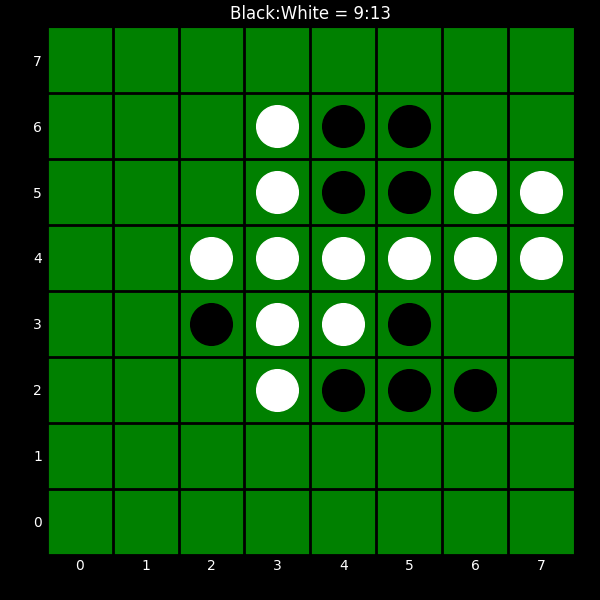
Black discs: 9
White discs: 13